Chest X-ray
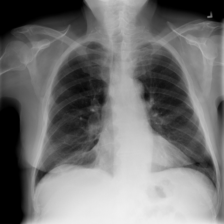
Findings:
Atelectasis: negative
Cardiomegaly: negative
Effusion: negative
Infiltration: positive
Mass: negative
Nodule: negative
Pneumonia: negative
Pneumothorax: negative
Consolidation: negative
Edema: negative
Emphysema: negative
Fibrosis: negative
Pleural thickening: negative
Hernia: negative